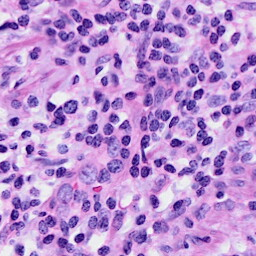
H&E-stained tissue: Cervix